Chest X-ray:
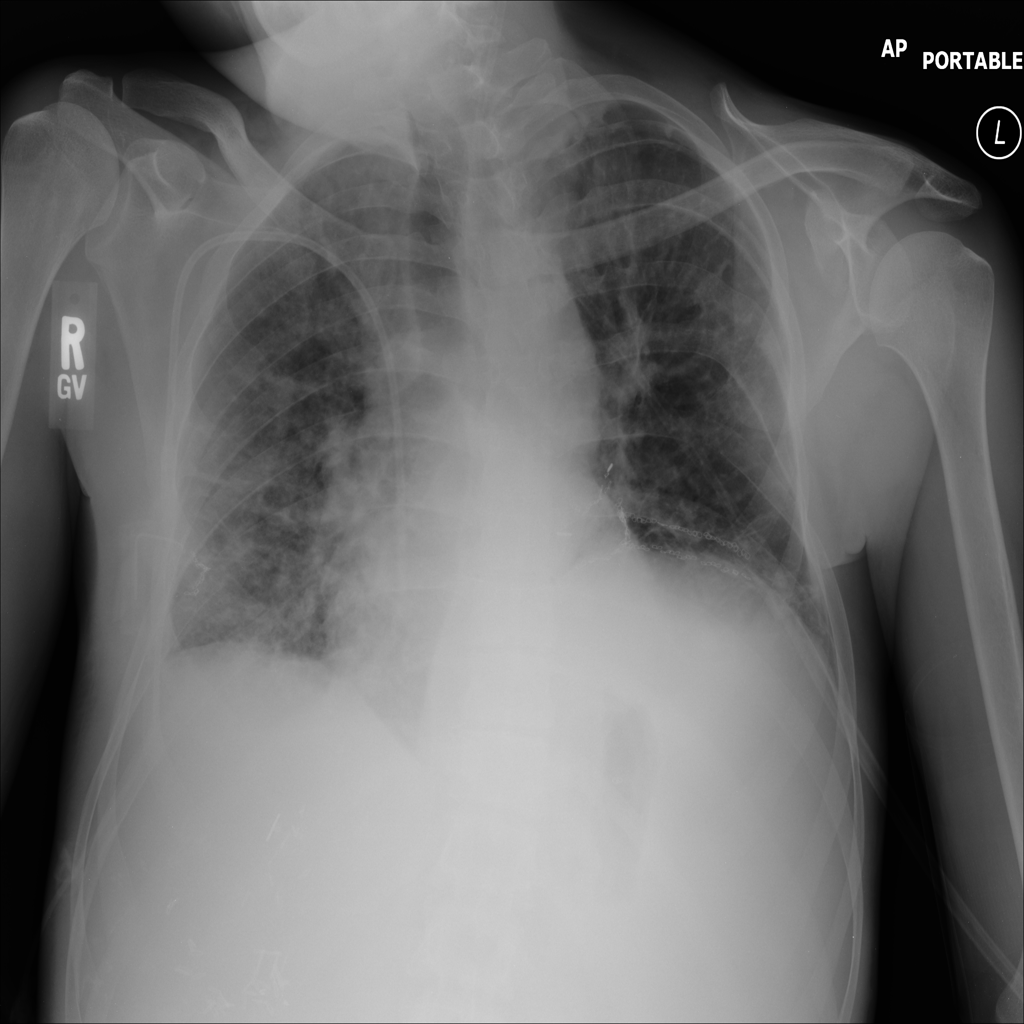
Findings: Consolidation, Fibrosis, Effusion
No abnormal finding: no